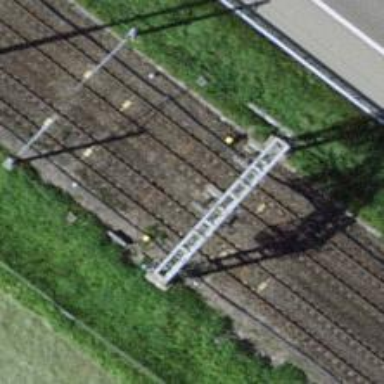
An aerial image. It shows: Railway signal.